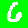
Digit: 6